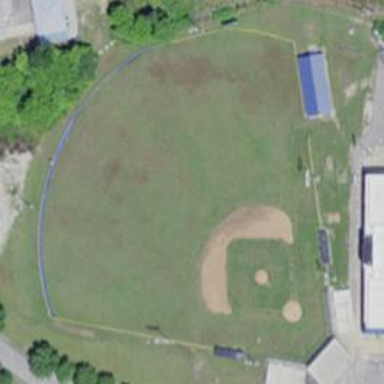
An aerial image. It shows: Sports centre specializing in baseball.